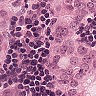
Metastatic tissue present: yes